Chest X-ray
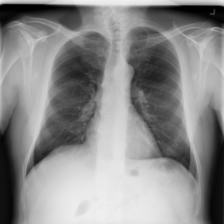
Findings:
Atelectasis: negative
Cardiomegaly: negative
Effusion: negative
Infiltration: negative
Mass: negative
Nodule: negative
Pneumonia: negative
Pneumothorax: negative
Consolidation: negative
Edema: negative
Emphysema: negative
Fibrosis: negative
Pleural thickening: negative
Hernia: negative